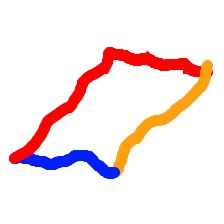
Shape: parallelogram